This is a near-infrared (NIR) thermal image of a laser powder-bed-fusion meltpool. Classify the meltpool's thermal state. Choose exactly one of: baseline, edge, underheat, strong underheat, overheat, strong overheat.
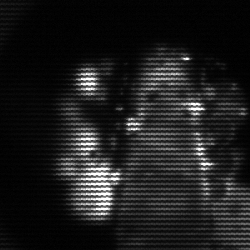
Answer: baseline